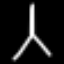
Label: The Eiffel Tower